Field crop: maize
Growth stage: 2
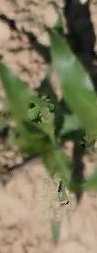
Species: maize